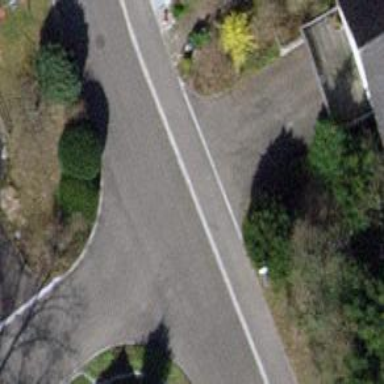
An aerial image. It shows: Residential road with asphalt surface.